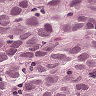
Metastatic tissue present: yes